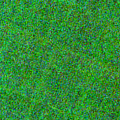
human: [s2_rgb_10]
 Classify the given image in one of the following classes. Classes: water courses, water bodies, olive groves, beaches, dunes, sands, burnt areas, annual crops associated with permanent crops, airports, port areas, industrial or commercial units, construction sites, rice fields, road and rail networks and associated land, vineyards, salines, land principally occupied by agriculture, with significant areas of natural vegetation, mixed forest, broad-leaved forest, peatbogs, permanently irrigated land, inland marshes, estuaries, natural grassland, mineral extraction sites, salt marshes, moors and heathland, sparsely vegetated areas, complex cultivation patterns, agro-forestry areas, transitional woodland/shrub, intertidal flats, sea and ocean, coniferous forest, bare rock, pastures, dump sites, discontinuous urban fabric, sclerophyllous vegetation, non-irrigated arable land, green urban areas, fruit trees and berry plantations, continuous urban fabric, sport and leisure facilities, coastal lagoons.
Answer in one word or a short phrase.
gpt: sea and ocean